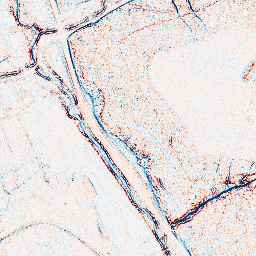
Category: edge_preserving
Decomposition family: bilateral
Decomposition parameters: d: 5
sigma_color: 50
sigma_space: 75
Upsampling method: bicubic_16x
Upsampling parameters: scale: 16
Upsampling scale: 16